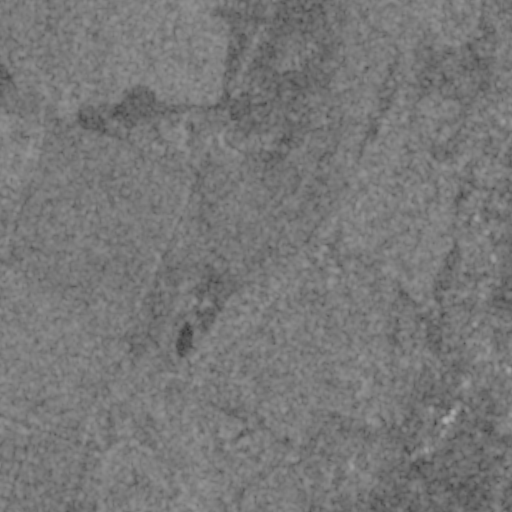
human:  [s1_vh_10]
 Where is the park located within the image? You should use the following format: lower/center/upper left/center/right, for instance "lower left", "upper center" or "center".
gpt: The park is located in the center right of the image.
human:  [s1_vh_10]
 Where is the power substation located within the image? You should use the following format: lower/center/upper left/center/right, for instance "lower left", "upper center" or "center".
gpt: The power substation is located in the center right of the image.
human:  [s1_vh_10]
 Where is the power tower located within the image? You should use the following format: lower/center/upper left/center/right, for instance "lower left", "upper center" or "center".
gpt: The power tower is located in the right of the image.
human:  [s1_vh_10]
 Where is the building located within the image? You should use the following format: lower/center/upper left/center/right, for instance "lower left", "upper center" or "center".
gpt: There is no building in the image.

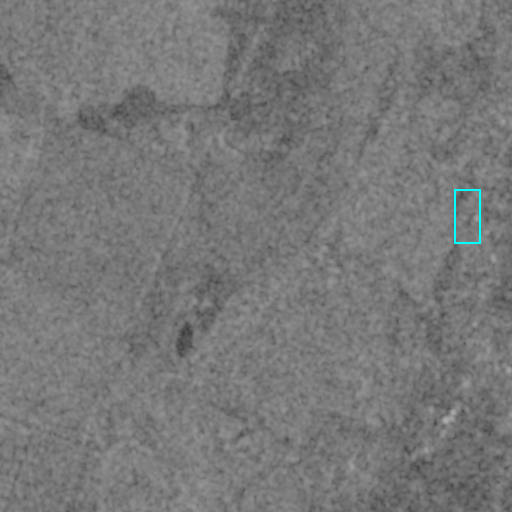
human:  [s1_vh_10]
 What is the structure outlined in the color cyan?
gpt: The structure outlined in cyan is a park.
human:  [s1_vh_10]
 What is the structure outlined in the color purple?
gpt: There is no purple outline.